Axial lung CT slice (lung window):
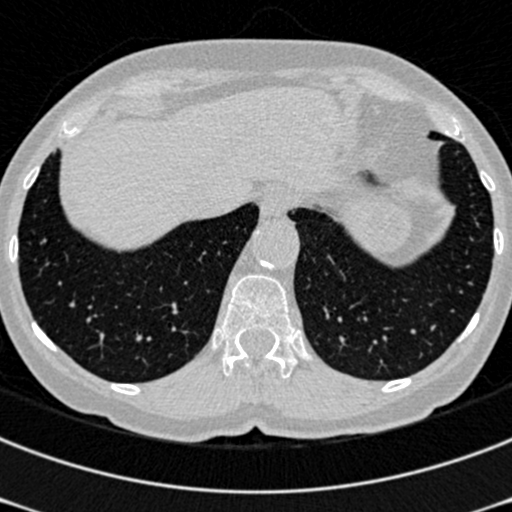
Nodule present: no